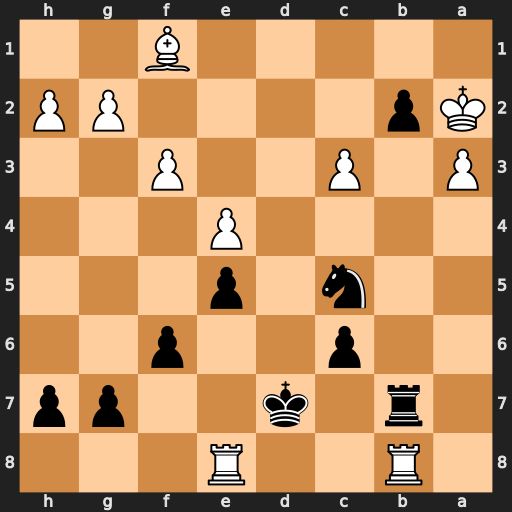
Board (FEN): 1R2R3/1r1k2pp/2p2p2/2n1p3/4P3/P1P2P2/Kp4PP/5B2
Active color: b
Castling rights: -
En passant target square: -
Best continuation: b1=Q#